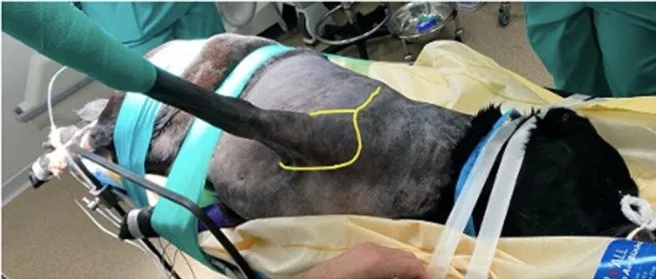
Patient positioning prior to surgery. Both thoracic limbs are retracted caudally to allow the surgeon closer and more comfortable access. The dog is held securely to the table using tape and elasticated bandage, to prevent movement when the table is tilted. Sandbags (not visible in this image) are placed under the dog's cervical region to maintain the vertebral column in horizontal alignment. The yellow line shows how the initial incision is performed- dorsoventrally over the spine of the scapula and then in a circumflex manner around the limb.
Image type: medical_photograph (skin_photograph)